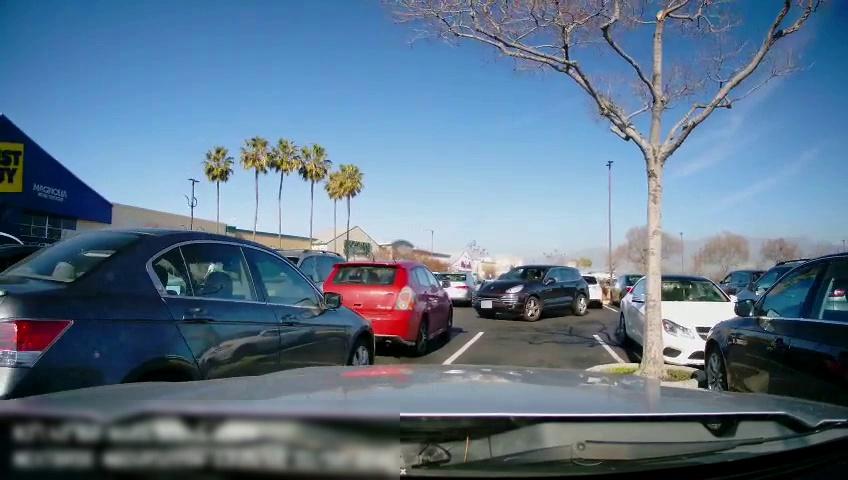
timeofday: Day
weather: Sunny
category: Drivable Space
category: Vehicles | Car
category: Vehicles | Car
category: Vehicles | SUV
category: Vehicles | SUV
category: Vehicles | Car
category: Vehicles | SUV
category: Vehicles | Car
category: Vehicles | SUV
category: Vehicles | SUV
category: Vehicles | Car
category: Vehicles | Van
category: Vehicles | Car
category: Vehicles | Car